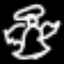
Label: angel